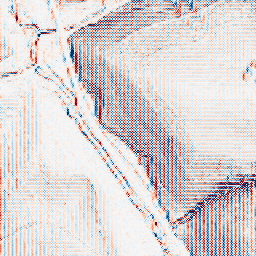
Category: wavelet
Decomposition family: wavelet_biorthogonal
Decomposition parameters: wavelet: bior1.3
level: 1
Upsampling method: bilinear
Upsampling parameters: scale: 2
Upsampling scale: 2